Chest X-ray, PA view. Patient: 39 years old, sex F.
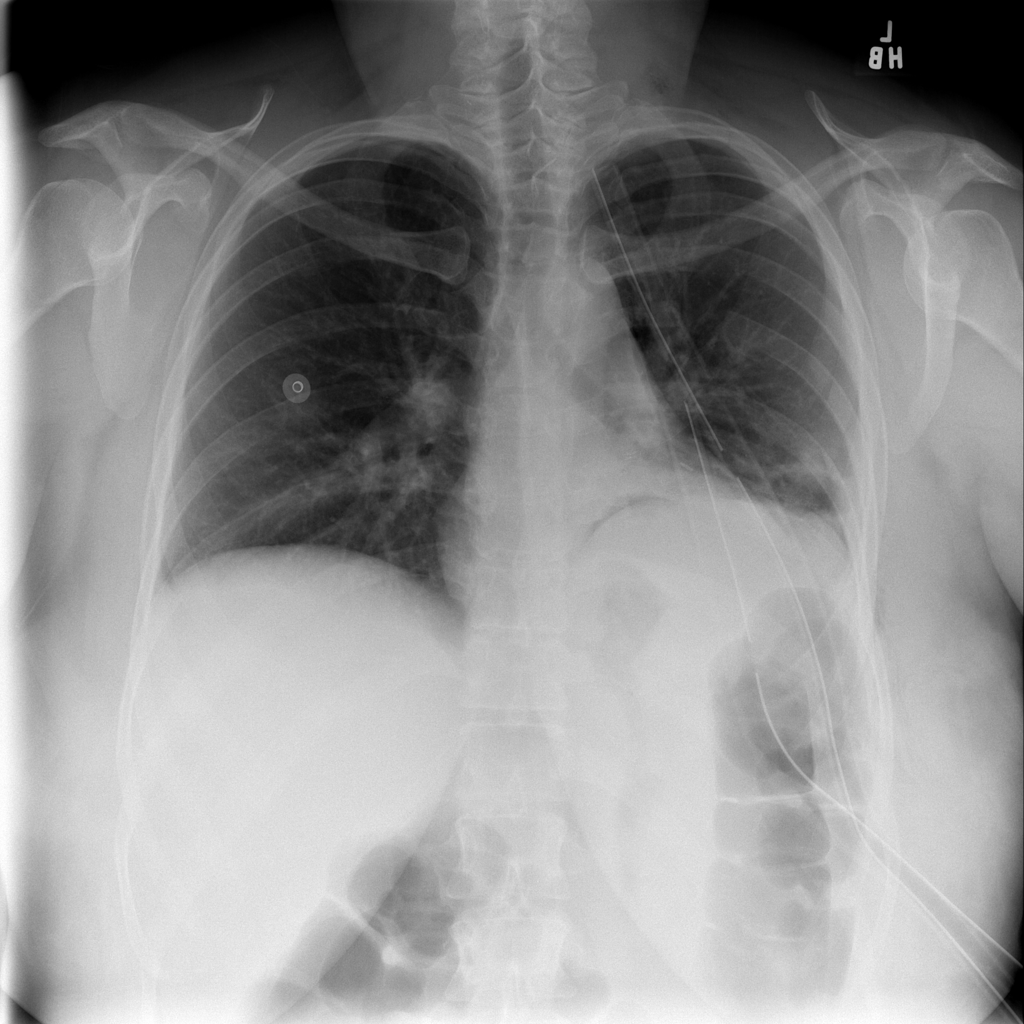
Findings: Emphysema